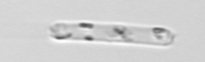
Label: Cerataulina_pelagica